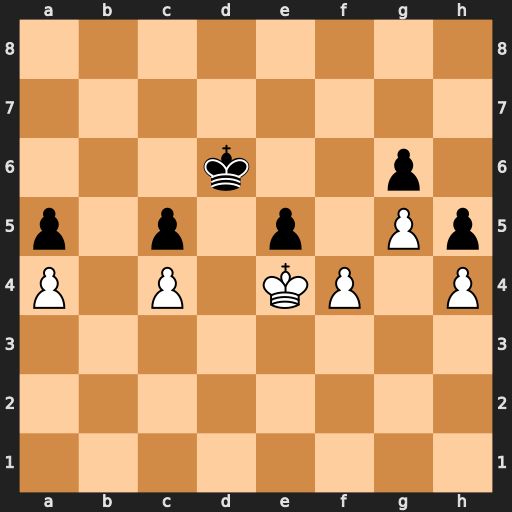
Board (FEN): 8/8/3k2p1/p1p1p1Pp/P1P1KP1P/8/8/8
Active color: w
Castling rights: -
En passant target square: -
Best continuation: f5 gxf5+ Kxf5